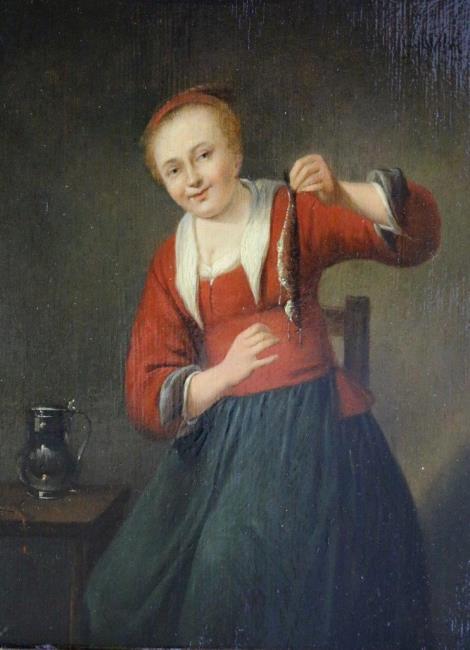
Title: Young woman holding a herring
Artist: Gerrit Lundens
Earliest date: 1657
Latest date: 1657
Genre: painting
Iconography: Tobacco
Keywords: genre, one human figure, young woman, herring, table, slow-match, ewer (vessel), pewter (metalwork)